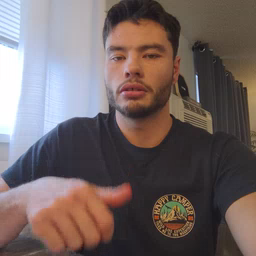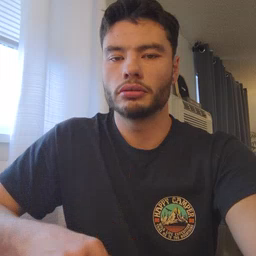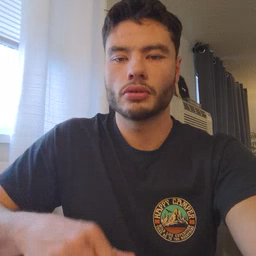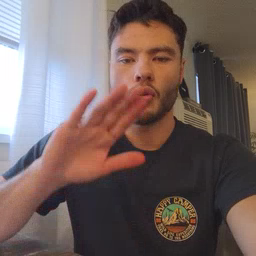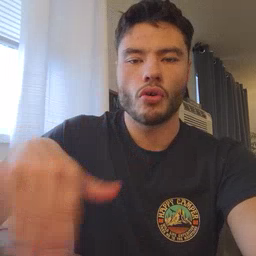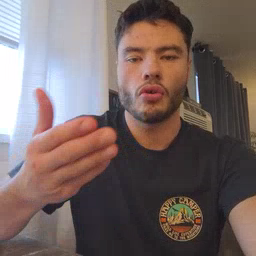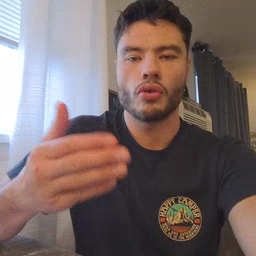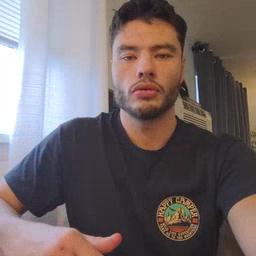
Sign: all